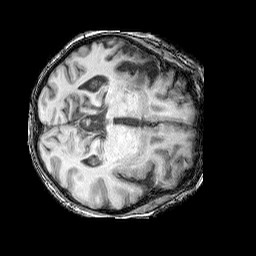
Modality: T1w
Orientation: axial
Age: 74
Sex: female
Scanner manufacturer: siemens
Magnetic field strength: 3 T
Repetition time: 2.25 s
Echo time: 0.00411 s